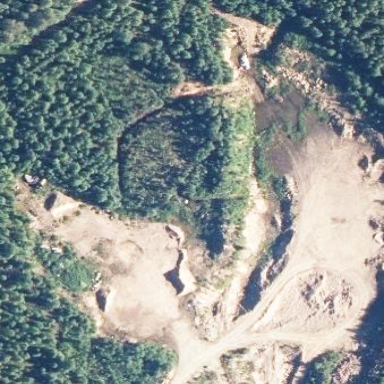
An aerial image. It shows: Quarry area.